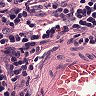
Metastatic tissue present: no